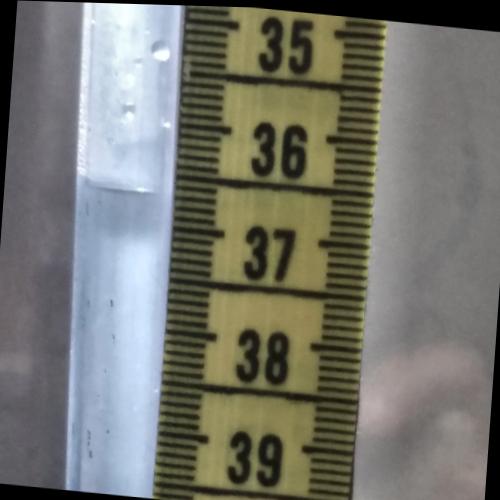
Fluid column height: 36.7 cm